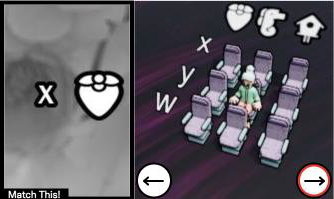
Task: seats
Answer: no